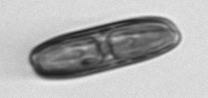
Label: Ephemera